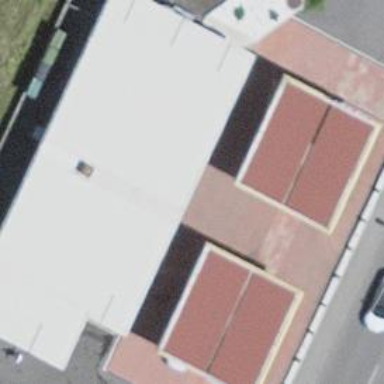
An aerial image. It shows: Fuel station with roof.